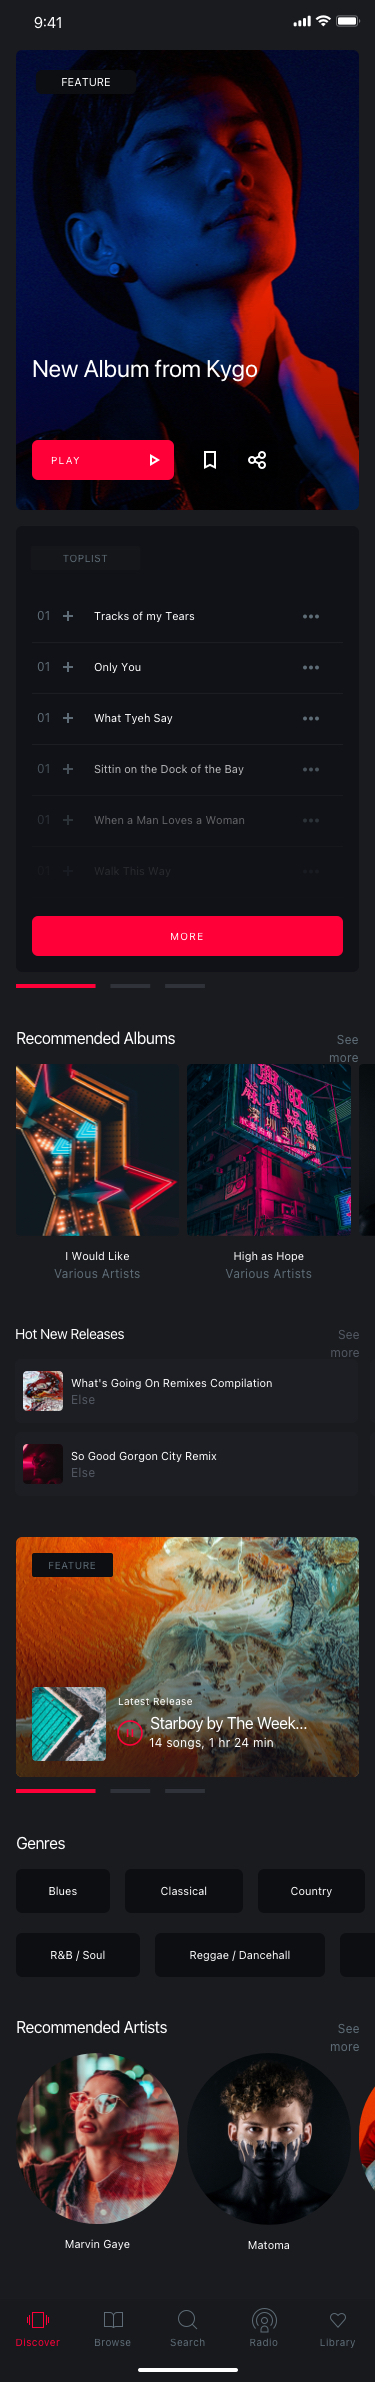
Text in this UI design:
Genres
Recommended Artists
See more
New Album from Kygo
Recommended Albums
See more
Hot New Releases
See more